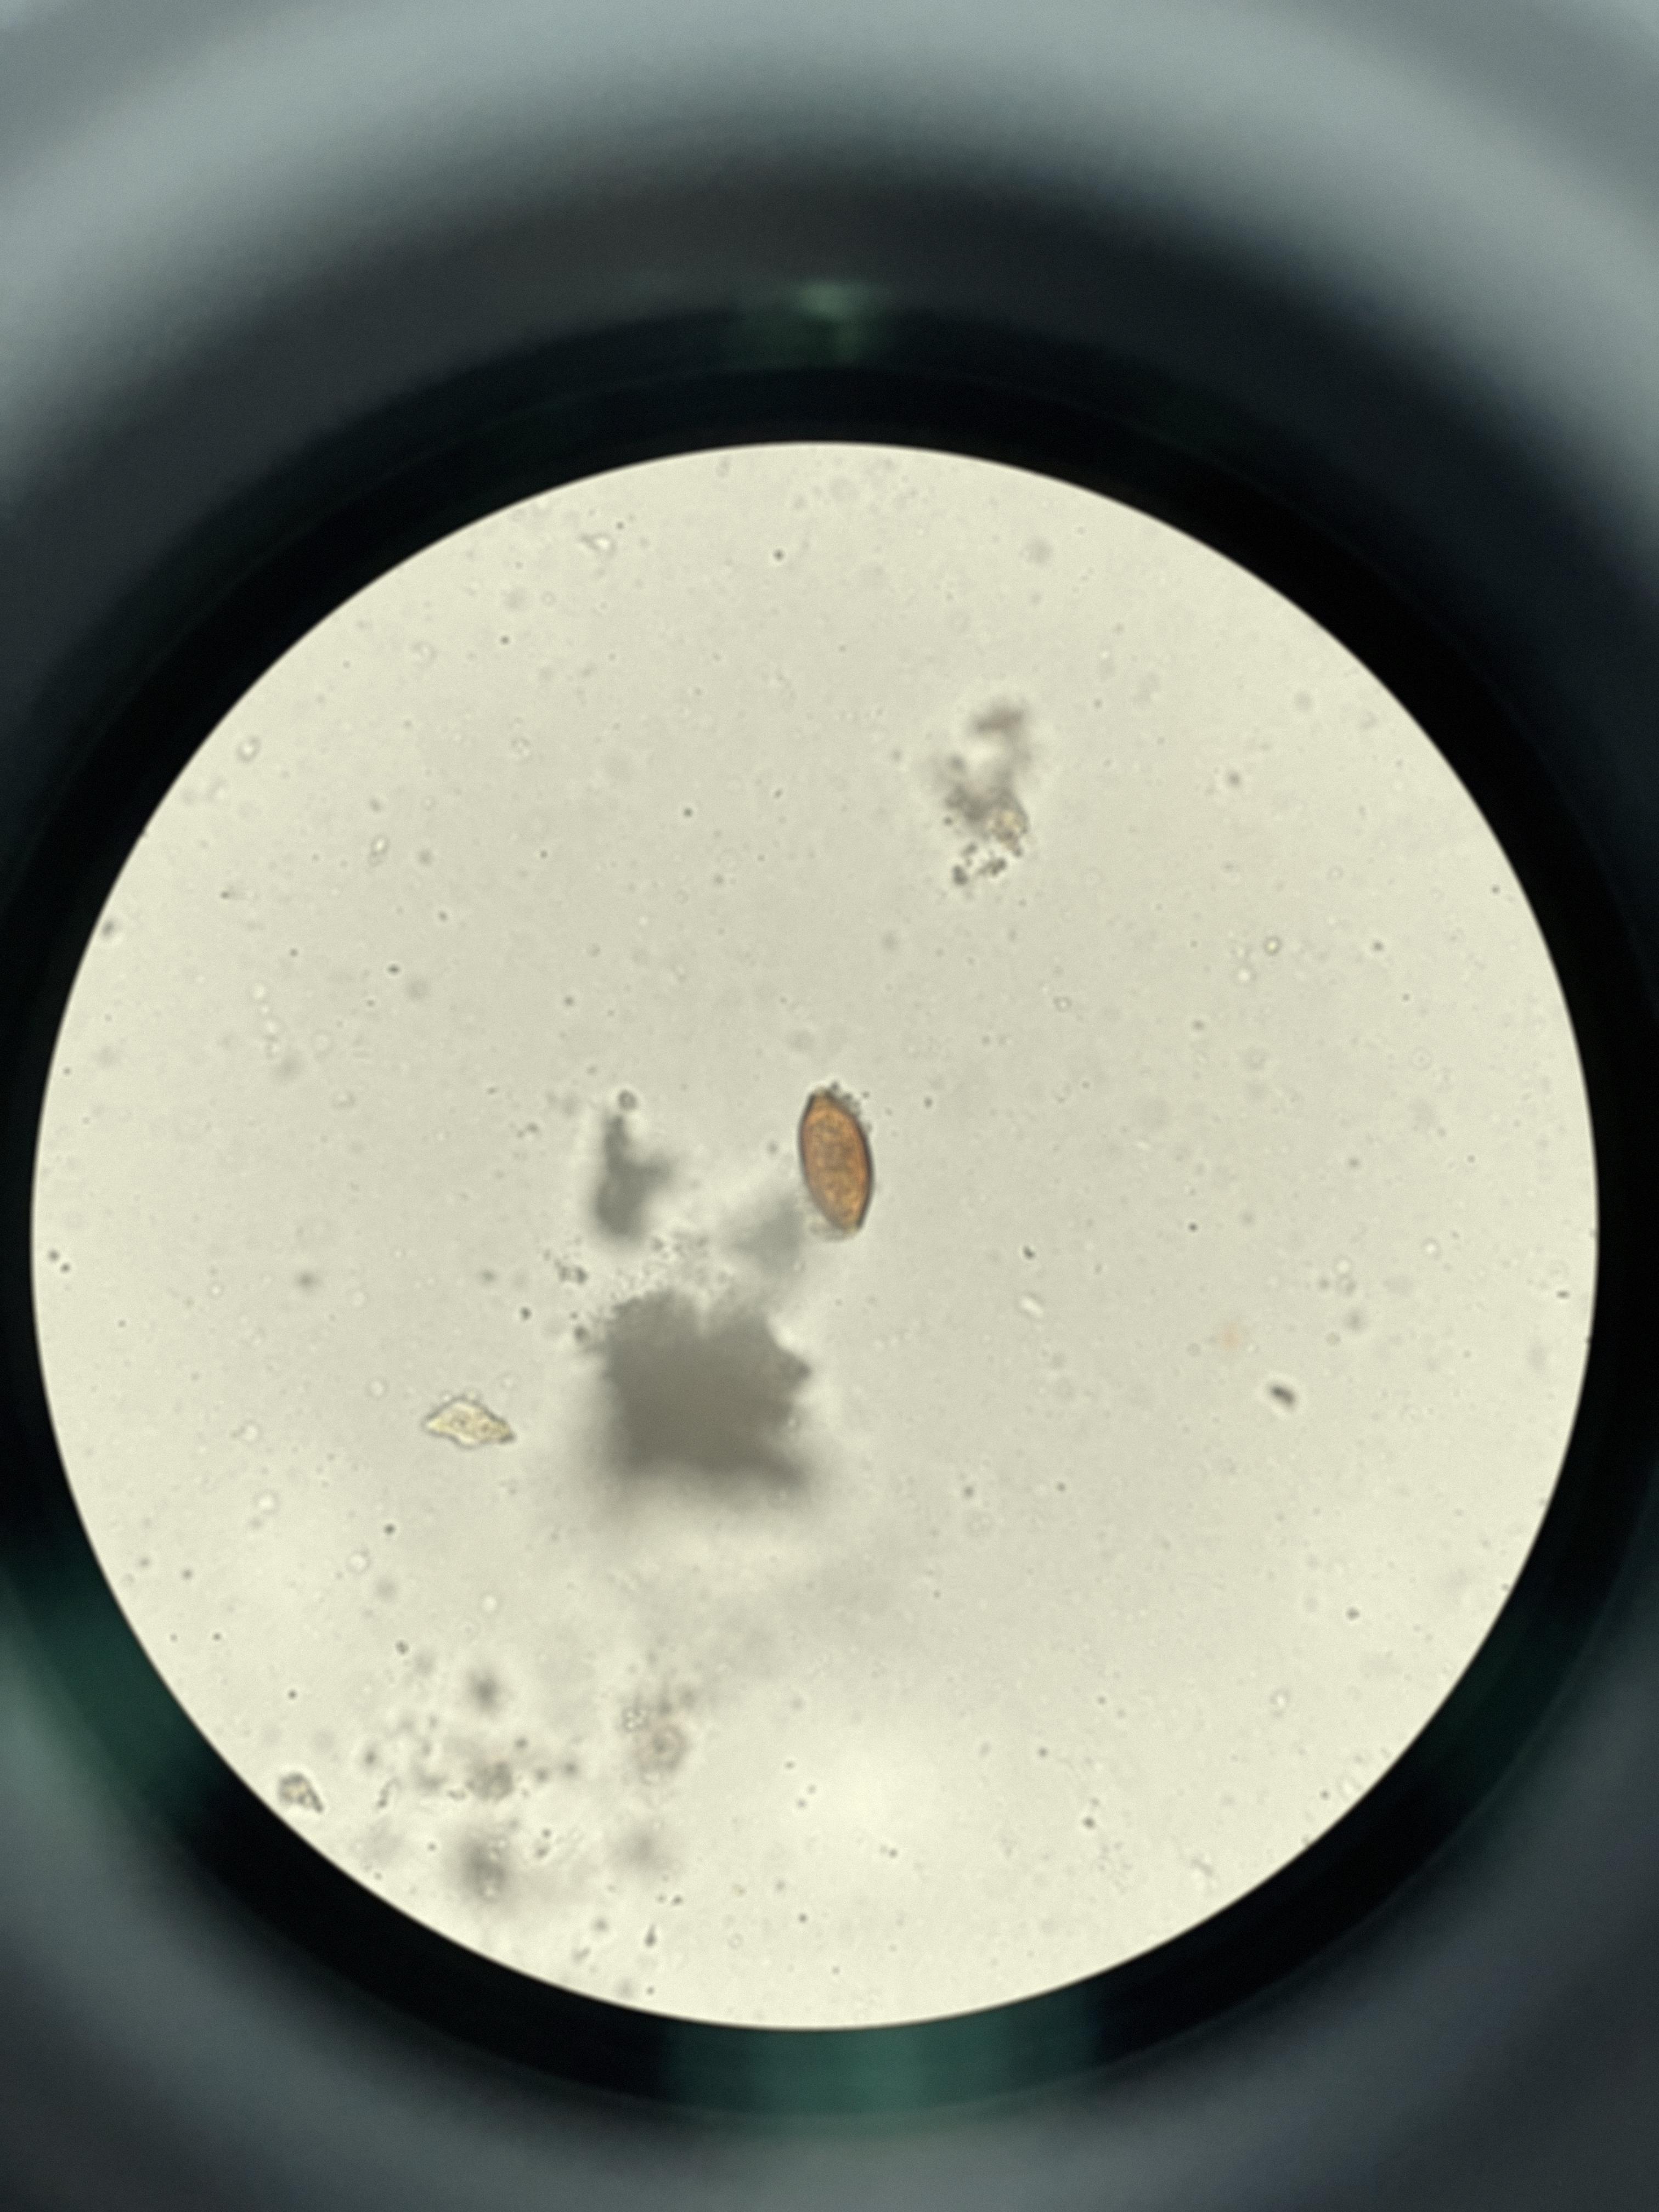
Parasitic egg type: Trichuris trichiura